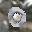
Label: 0